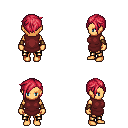
a pixel art fantasy rpg character, female body template, human, tanned skin, maroon tunic, gold greaves, ruby red pixie cut hairstyle, cloth bracers, four views (front, back, left, right), 2x2 character sprite sheet, small pixel art, hard edges, no anti-aliasing